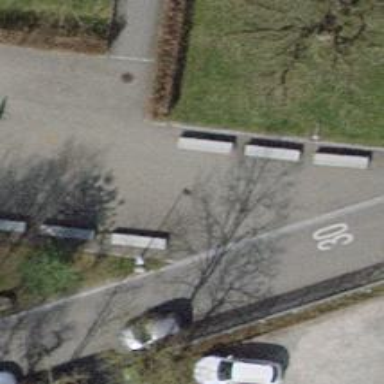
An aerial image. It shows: Concrete bench.